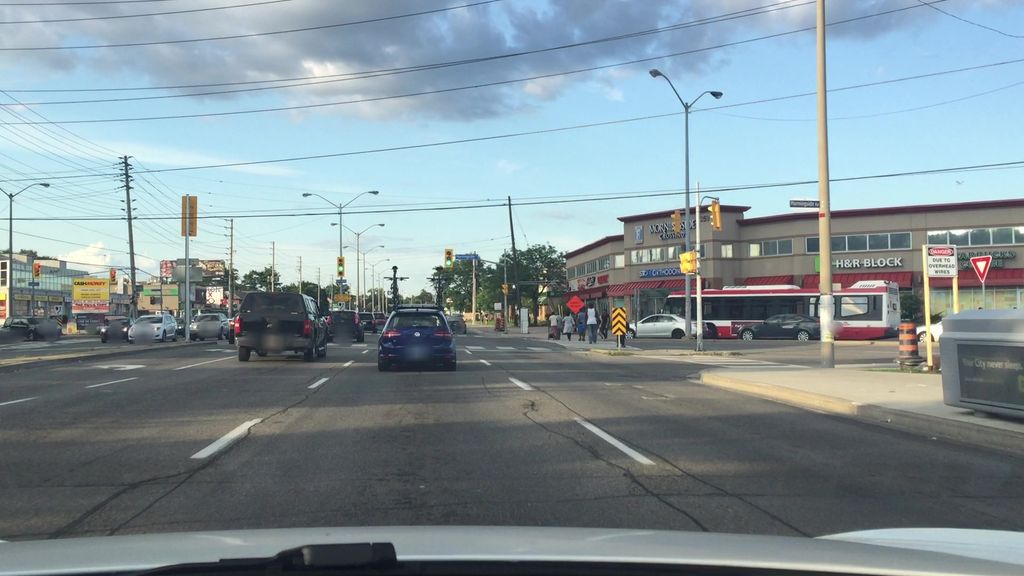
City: toronto